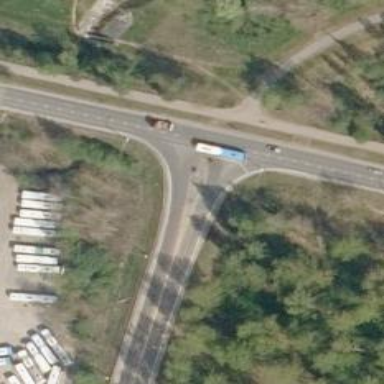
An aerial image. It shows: Asphalt road with secondary link designation.